Question: I have the dataset () whose column '' is shown in the snapshot.
I want to accomplish the following:
Step1: For all values in min, extract the digit only
Step2: For all values in hour and min, convert it to min and extract the resultant digit only
Step3: For each row, add the extracted value in a new column
So for example, if the entry is 119 min, I want to extract 119. If the entry is 1hr 30min, I want to extract 90.
I used the following code and it successfully extracts the digit. However, it doesn't accomplish the task when time is in hr min. E.g. the '1' in '1hr 30min' is only extracted but '30' is not.
'''
for (num in seq(1,length(A$TimeColumn), by=1)) #replace 100 by nrow(A)
{
cat("Row number",num, "is",as.numeric(gsub("([0-9]+).*$", "\1",A$TimeColumn[num] )))
cat("
")
}
'''

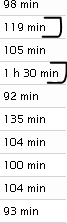
Answer: We can extract the numbers from the 'TimeColumn' using 'str_extract_all' (from 'stringr') into a 'list', loop through the 'list' elements ('sapply(...)'), convert it to 'numeric' ('x1'), 'if' the 'length' is greater than 1, then do the arithmetic to convert the hour to minutes or 'else' return the minutes, and assign this to new column 'Min'.
'''
library(stringr)
A$Min <- sapply(str_extract_all(A$TimeColumn, "\d+"), function(x) {
x1 <- as.numeric(x)
if(length(x1)>1) x1[1]*60 + x1[2] else x1 })
A$Min
#[1] 98 119 105 90 92 135 104 100 104 93
'''
---
A 'base R' option would be to replace the 'h' with '* 60 +' using 'sub', remove the 'min' substring and do an evaluation
'''
unname(sapply(sub("\s+min", "", sub("h", "* 60 +", A$TimeColumn)),
function(x) eval(parse(text=x))))
#[1] 98 119 105 90 92 135 104 100 104 93
'''
### data
'''
A <- structure(list(TimeColumn = c("98 min", "119 min", "105 min",
"1h 30 min", "92 min", "135 min", "104 min", "100 min", "104 min",
"93 min")), .Names = "TimeColumn", row.names = c(NA, -10L),
class = "data.frame")
'''